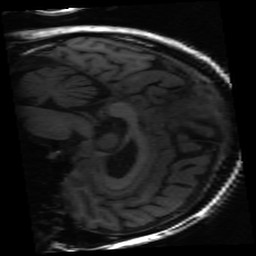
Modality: inplaneT1
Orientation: sagittal